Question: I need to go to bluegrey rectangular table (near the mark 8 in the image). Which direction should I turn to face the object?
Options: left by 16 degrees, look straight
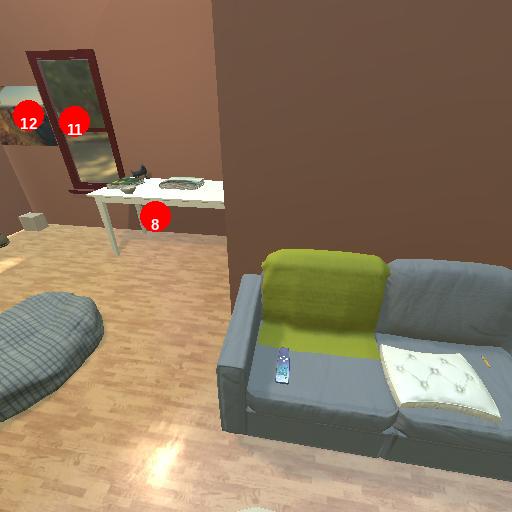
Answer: left by 16 degrees